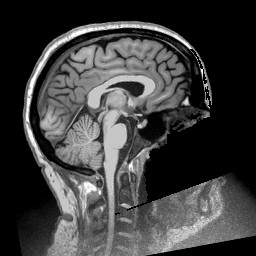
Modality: T1w
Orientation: sagittal
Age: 42
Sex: female